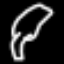
Label: leaf